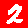
Digit: 2